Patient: sex M, age 38
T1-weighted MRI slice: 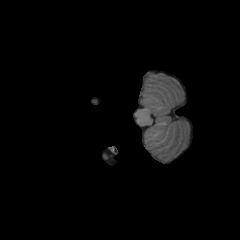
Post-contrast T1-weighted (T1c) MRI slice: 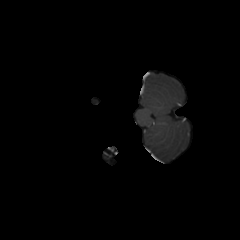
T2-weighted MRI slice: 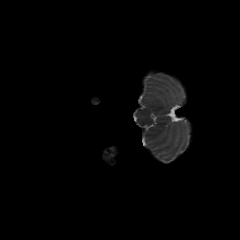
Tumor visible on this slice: no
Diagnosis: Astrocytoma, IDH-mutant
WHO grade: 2